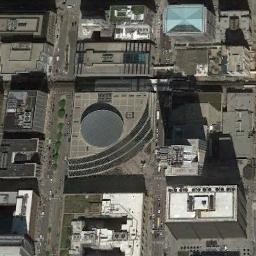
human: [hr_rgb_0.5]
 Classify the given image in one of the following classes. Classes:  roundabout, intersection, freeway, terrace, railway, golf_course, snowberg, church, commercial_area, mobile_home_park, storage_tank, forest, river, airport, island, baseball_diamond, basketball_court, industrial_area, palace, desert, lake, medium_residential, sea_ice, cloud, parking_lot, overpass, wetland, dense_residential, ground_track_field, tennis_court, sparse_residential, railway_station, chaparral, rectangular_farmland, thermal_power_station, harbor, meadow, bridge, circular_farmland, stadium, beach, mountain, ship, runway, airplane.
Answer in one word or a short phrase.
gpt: commercial_area